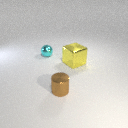
large yellow metal cube to the right of small cyan metal sphere